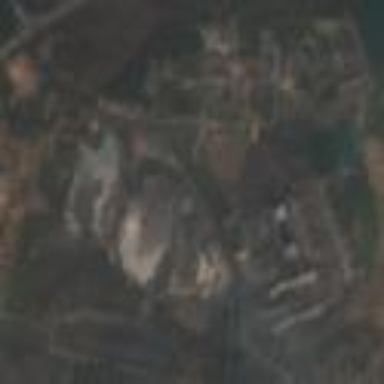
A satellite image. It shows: Industrial area with coal-powered plant.